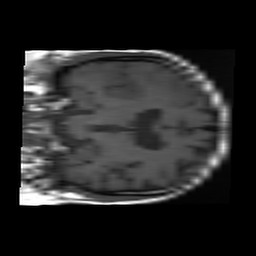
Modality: T1w
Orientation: coronal
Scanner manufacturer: ge
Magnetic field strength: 1.5 T
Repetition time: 0.394 s
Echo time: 0.007656 s